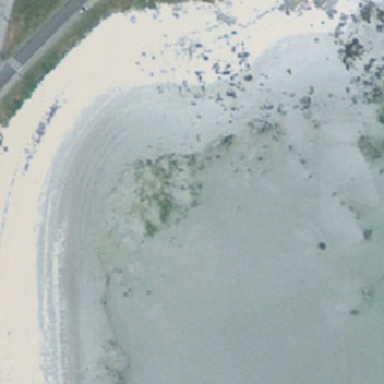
The white beach is between the road and the green sea .